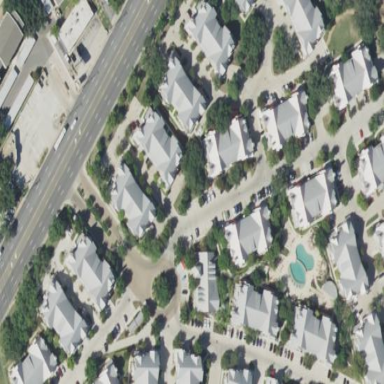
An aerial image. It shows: Residential area with apartments.